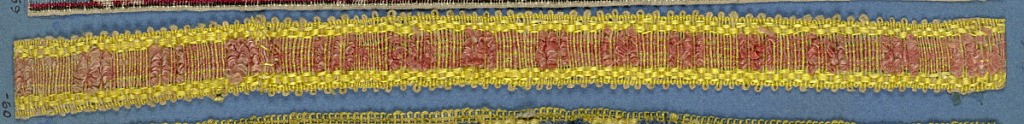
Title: Trimming
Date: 19th century
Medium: silk Technique: supplementary warp pile in a plain weave foundation
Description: Yellow and pink trimming fragment in a design of a central band showing squares alternately in pink velvet and pink plain weave with yellow borders and picot edges.